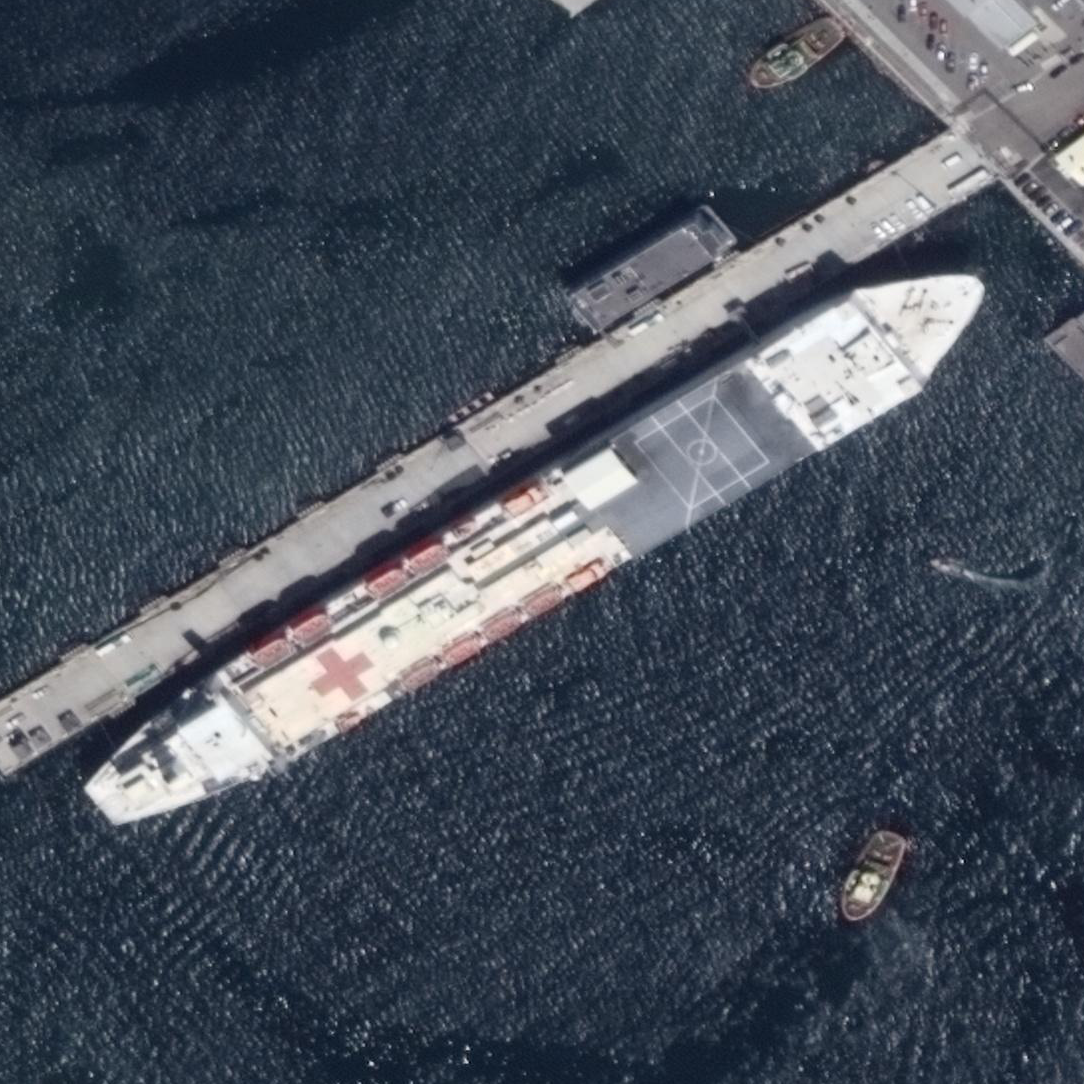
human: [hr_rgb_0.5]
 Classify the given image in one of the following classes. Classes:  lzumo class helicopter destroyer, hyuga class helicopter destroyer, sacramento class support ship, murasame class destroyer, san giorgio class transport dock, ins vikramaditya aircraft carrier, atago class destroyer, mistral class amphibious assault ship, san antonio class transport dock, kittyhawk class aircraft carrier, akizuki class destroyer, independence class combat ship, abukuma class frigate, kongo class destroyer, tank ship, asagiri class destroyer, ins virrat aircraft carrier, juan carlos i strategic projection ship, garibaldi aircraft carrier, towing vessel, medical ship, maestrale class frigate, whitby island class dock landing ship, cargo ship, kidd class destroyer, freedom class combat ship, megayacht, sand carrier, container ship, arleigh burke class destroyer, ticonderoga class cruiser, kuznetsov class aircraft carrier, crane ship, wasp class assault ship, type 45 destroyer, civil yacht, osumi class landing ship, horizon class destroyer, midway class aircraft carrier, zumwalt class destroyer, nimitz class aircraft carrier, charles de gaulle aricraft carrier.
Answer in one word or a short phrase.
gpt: Medical ship